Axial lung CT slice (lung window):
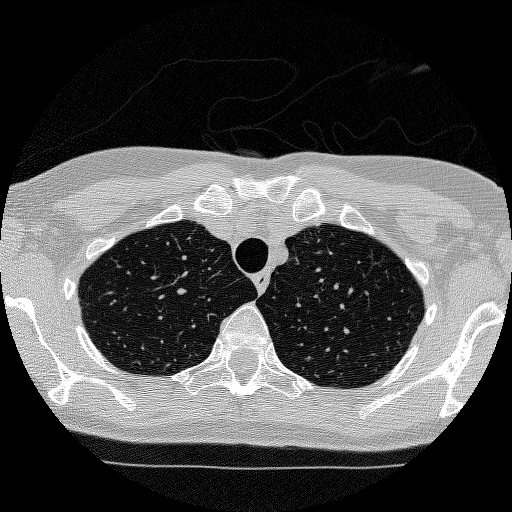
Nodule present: no